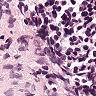
Metastatic tissue present: no